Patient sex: F
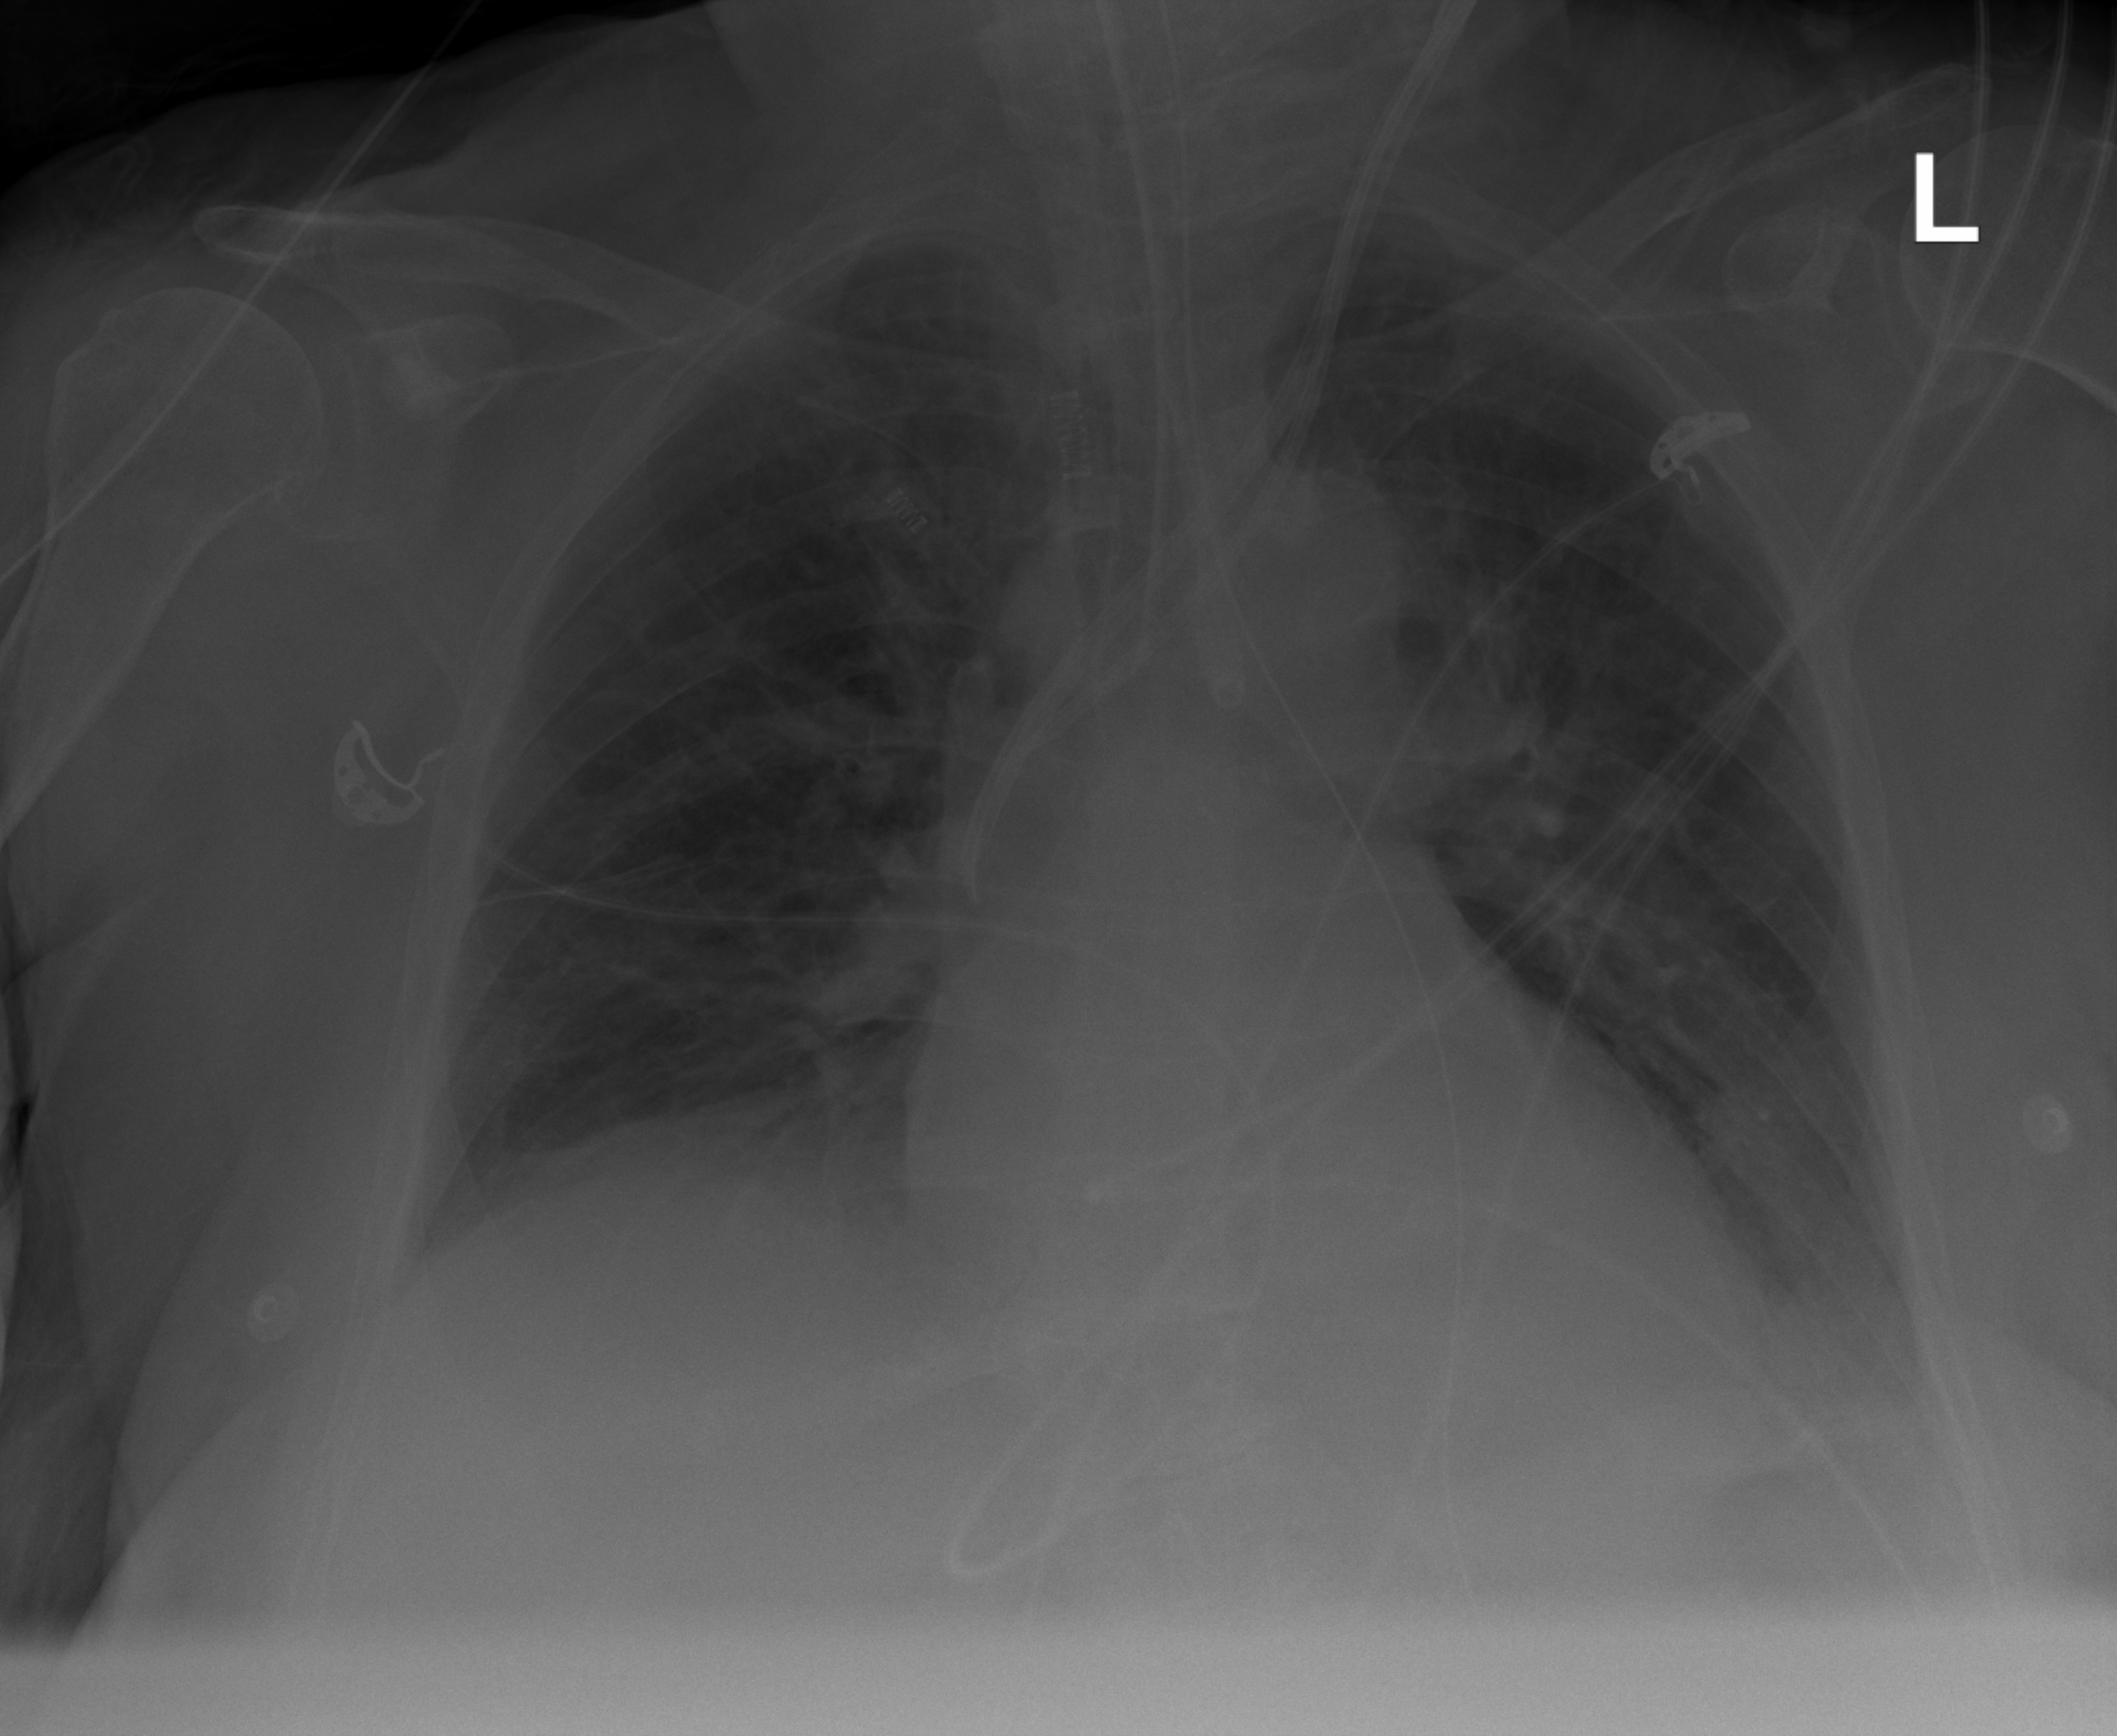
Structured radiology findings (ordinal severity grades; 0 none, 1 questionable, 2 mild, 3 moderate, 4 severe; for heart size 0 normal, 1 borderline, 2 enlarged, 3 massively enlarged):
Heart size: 1
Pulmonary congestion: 2
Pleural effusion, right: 1
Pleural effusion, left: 2
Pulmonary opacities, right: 0
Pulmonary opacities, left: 0
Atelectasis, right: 2
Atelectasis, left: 2